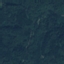
Land use / land cover class: Forest